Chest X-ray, AP view. Patient: 54 years old, sex M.
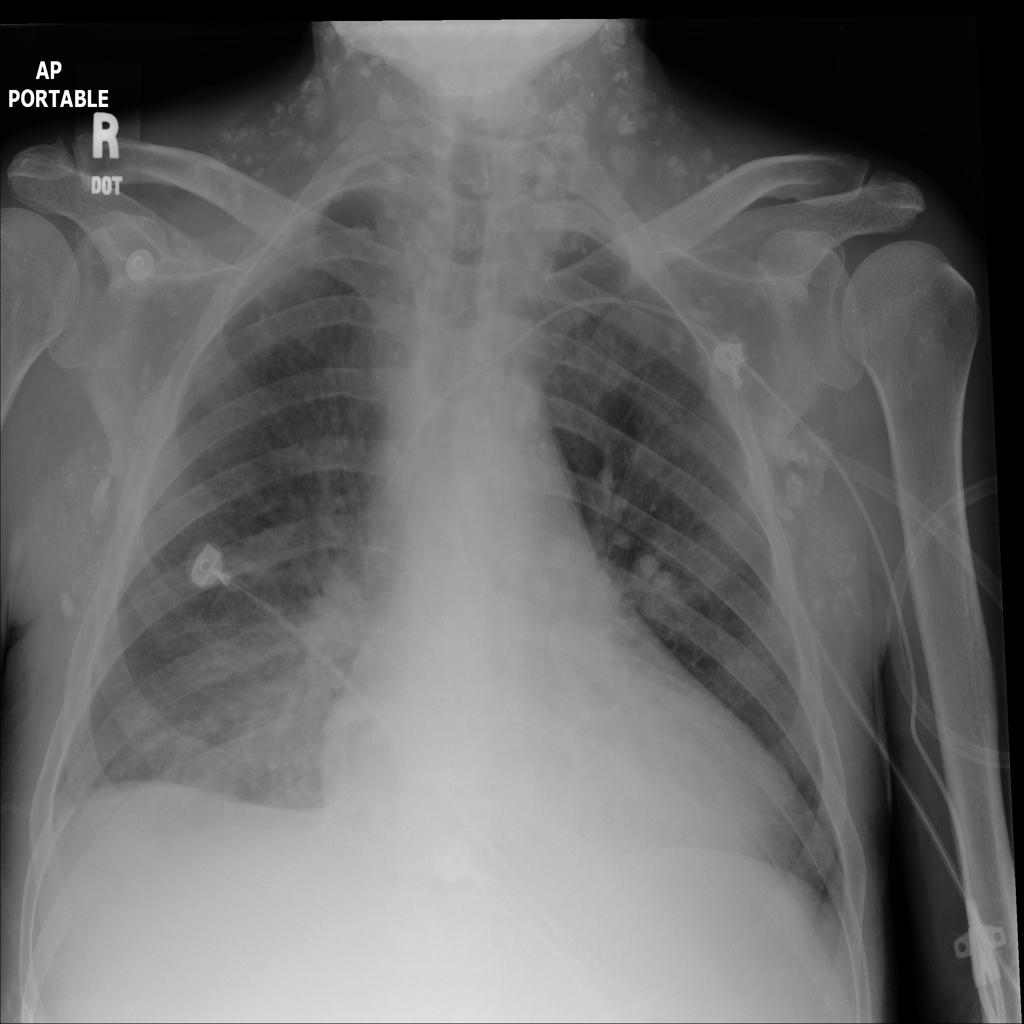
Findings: Cardiomegaly, Consolidation, Effusion, Infiltration